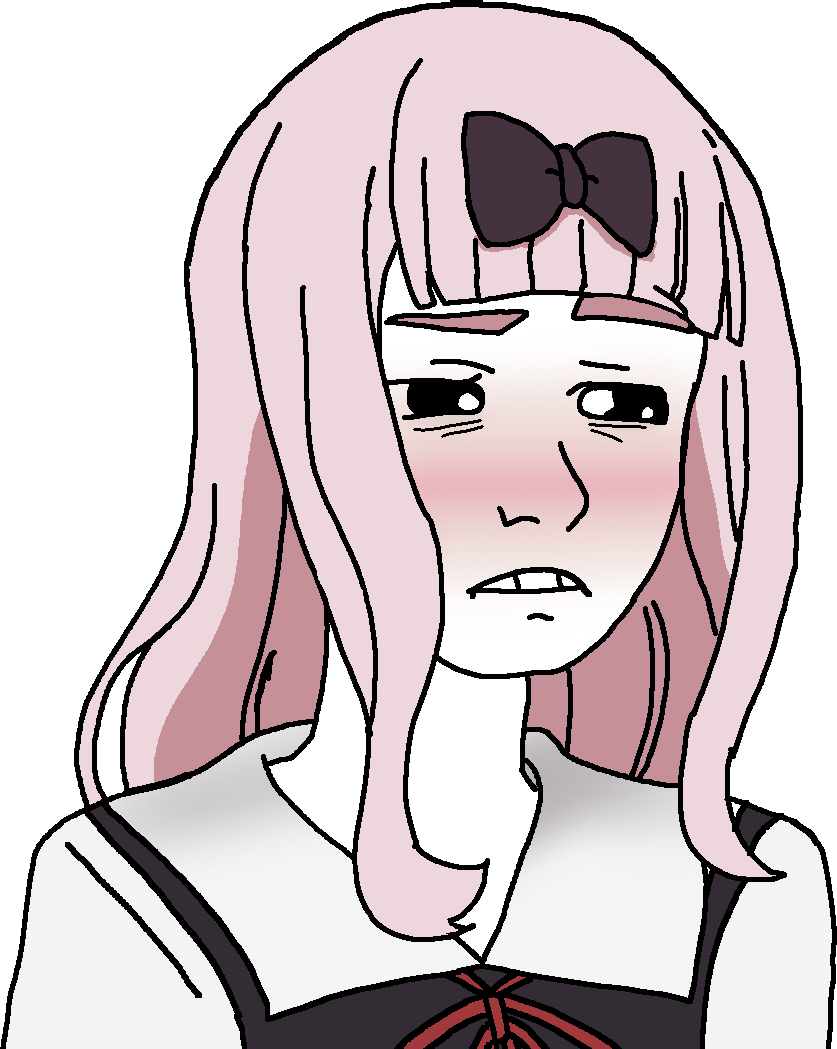
Label: 5_Twinkjak